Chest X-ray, PA view. Patient: 54 years old, sex M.
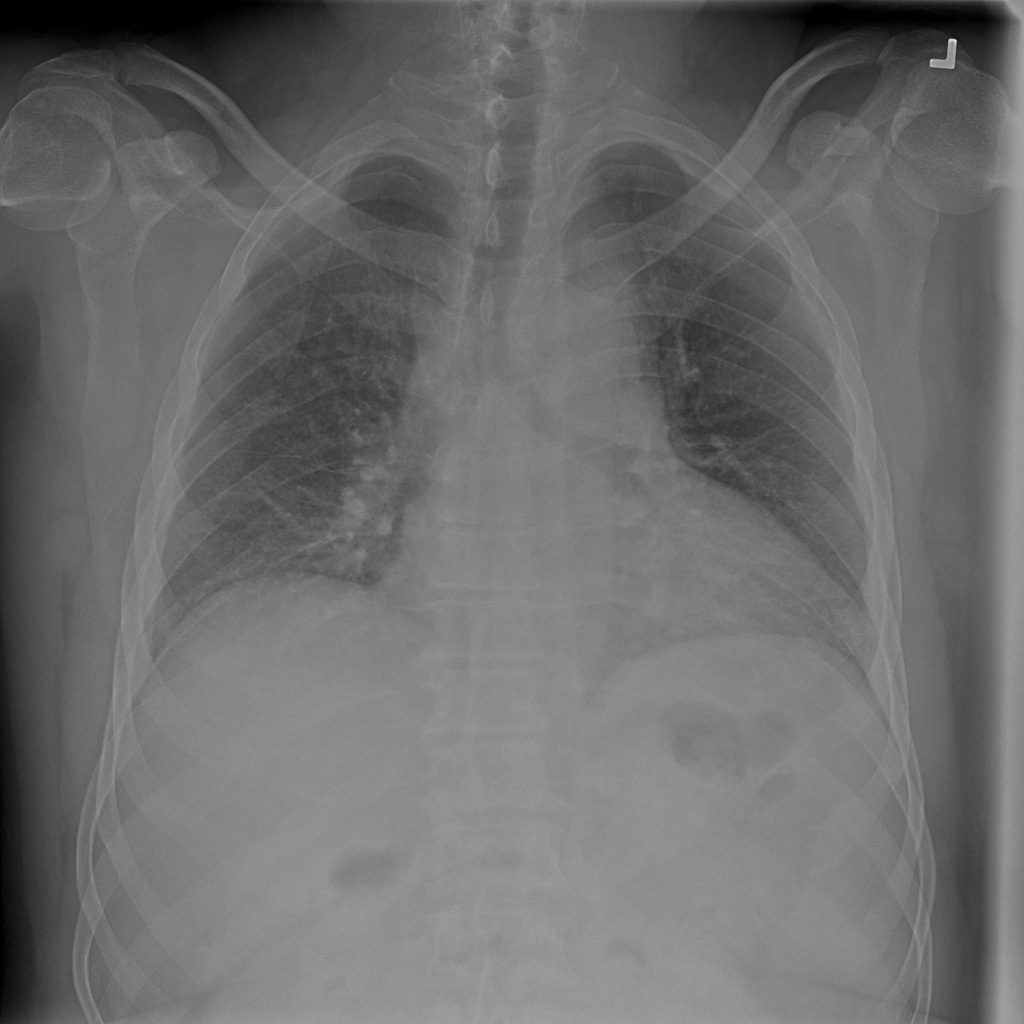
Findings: No Finding